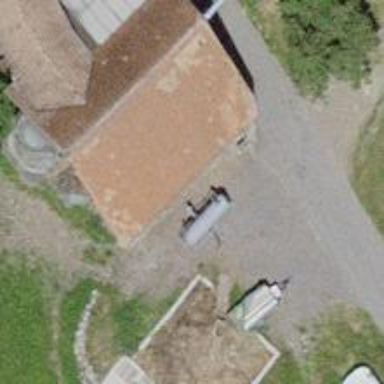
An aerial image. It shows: Barn.